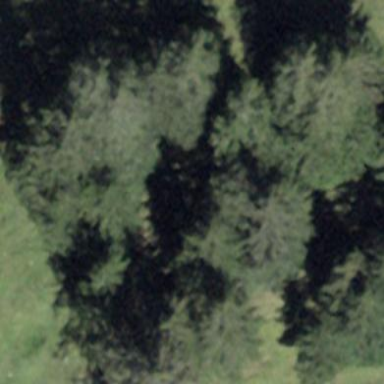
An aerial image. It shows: Forest area.